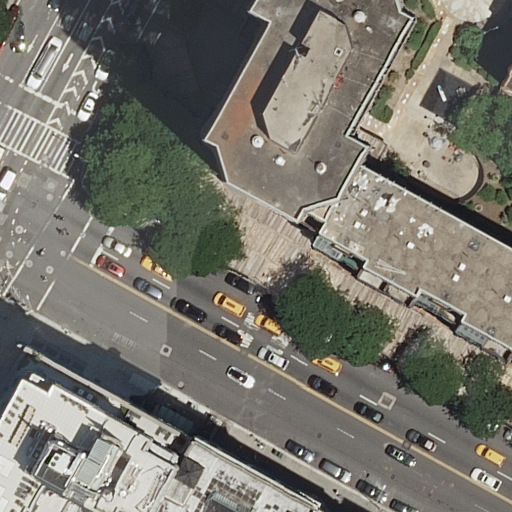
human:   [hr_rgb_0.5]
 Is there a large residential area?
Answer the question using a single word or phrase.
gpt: yes

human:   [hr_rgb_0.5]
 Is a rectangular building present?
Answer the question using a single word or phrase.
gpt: yes

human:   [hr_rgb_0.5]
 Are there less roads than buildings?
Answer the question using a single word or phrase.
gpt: no

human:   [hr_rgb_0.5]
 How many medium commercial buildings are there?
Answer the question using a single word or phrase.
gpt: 0

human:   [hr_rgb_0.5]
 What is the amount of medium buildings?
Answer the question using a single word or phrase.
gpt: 1

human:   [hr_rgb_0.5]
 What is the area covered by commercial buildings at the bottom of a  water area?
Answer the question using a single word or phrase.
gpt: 0m2

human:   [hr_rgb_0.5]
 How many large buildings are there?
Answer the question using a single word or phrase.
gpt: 4

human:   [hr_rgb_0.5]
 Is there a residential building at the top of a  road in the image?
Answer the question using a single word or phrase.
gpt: yes

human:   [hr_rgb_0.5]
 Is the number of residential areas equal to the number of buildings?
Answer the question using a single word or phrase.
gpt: no

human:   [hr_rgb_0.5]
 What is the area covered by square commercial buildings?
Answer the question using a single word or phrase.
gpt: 0m2

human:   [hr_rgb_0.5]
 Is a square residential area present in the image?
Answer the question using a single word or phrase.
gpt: no

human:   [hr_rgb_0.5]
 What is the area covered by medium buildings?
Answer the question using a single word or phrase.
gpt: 377m2

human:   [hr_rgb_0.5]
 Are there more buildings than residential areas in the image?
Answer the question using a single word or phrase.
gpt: yes

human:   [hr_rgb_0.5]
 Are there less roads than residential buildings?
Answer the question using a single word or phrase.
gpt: no

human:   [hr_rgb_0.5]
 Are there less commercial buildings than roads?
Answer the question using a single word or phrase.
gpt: yes

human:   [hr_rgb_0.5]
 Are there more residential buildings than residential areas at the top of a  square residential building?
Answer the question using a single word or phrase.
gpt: yes

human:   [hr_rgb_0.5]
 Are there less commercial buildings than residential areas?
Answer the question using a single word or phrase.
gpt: yes

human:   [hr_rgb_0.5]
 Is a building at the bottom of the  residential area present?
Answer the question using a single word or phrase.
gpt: yes

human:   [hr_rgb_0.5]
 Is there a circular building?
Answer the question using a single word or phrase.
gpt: no

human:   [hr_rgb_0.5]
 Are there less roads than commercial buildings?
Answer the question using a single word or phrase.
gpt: no

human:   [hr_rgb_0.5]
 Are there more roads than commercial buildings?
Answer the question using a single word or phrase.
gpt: yes

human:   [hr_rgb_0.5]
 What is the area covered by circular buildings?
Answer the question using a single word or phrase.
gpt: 0m2

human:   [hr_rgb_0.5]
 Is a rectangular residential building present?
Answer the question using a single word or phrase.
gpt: yes

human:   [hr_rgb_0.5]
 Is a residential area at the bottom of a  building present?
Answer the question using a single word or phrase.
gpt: no

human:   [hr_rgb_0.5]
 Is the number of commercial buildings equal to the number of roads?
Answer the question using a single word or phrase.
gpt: no

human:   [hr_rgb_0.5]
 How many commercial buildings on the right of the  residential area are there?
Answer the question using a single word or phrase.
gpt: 0

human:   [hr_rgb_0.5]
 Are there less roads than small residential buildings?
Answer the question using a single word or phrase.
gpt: no

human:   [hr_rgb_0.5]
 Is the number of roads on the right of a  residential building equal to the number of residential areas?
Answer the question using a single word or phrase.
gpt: yes

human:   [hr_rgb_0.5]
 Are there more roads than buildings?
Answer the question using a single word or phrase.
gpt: yes

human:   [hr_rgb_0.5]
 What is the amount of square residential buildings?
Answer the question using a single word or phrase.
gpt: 0

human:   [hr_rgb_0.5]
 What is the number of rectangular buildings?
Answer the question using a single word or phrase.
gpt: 2

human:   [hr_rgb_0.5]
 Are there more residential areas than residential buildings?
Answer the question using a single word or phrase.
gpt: no

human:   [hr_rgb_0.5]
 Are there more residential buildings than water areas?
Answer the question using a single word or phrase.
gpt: yes

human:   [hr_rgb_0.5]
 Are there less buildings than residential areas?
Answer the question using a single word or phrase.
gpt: no

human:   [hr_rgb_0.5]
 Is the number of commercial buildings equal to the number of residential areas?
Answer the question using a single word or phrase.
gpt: no

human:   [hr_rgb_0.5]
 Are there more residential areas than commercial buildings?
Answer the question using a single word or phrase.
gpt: yes

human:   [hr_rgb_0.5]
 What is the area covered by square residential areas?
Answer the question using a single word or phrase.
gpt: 0m2